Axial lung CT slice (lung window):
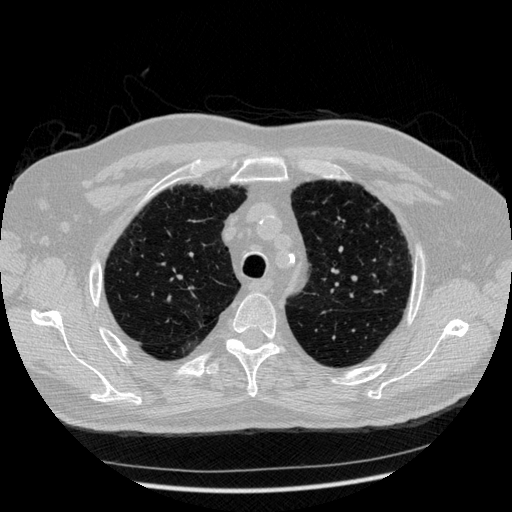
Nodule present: no